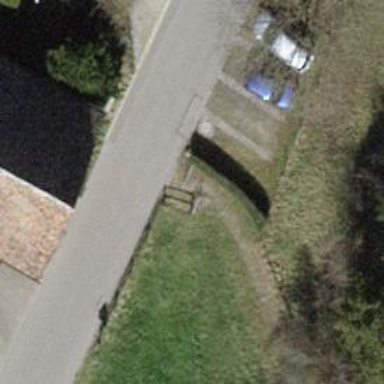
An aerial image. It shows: Cycle barrier.